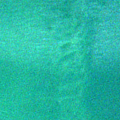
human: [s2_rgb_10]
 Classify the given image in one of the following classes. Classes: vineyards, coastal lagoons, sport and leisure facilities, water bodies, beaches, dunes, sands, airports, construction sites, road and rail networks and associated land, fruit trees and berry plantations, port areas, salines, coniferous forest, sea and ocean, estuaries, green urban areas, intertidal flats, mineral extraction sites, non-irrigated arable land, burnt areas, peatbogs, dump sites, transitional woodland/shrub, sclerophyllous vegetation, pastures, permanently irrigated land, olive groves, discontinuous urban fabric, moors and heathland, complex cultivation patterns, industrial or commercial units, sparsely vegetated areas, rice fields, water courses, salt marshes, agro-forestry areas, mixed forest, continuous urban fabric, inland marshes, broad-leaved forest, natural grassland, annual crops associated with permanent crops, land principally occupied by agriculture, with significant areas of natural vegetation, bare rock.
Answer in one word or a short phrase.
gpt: sea and ocean